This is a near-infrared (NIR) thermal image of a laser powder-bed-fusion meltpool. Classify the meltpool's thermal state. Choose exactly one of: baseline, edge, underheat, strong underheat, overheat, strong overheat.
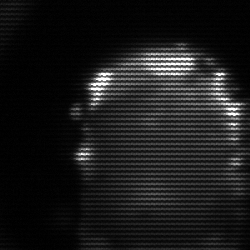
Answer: baseline